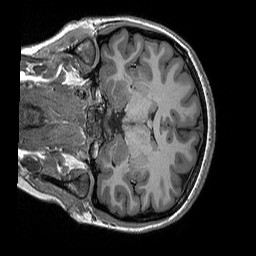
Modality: T1w
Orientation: coronal
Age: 23
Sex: female
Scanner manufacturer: siemens
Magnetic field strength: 3 T
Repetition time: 2.3 s
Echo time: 0.00298 s